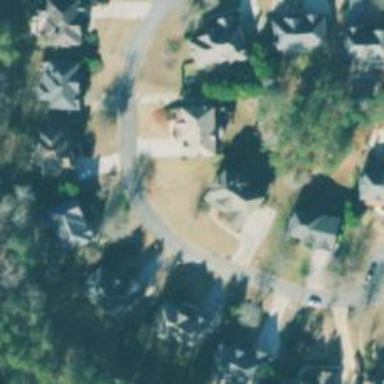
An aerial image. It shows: Smooth asphalt road in residential area.